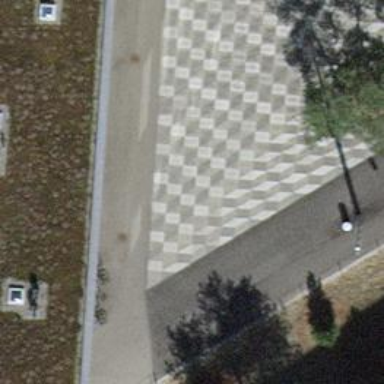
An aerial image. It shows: Bicycle parking area with bollards.